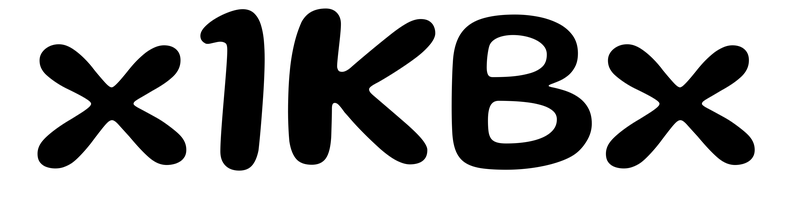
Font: Gluten_Medium